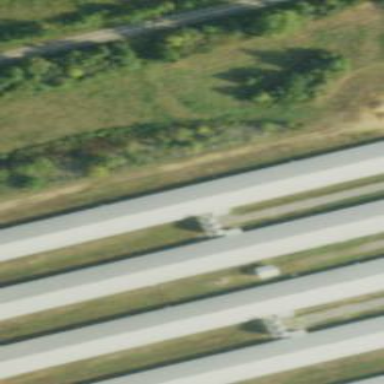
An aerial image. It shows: Poultry house.